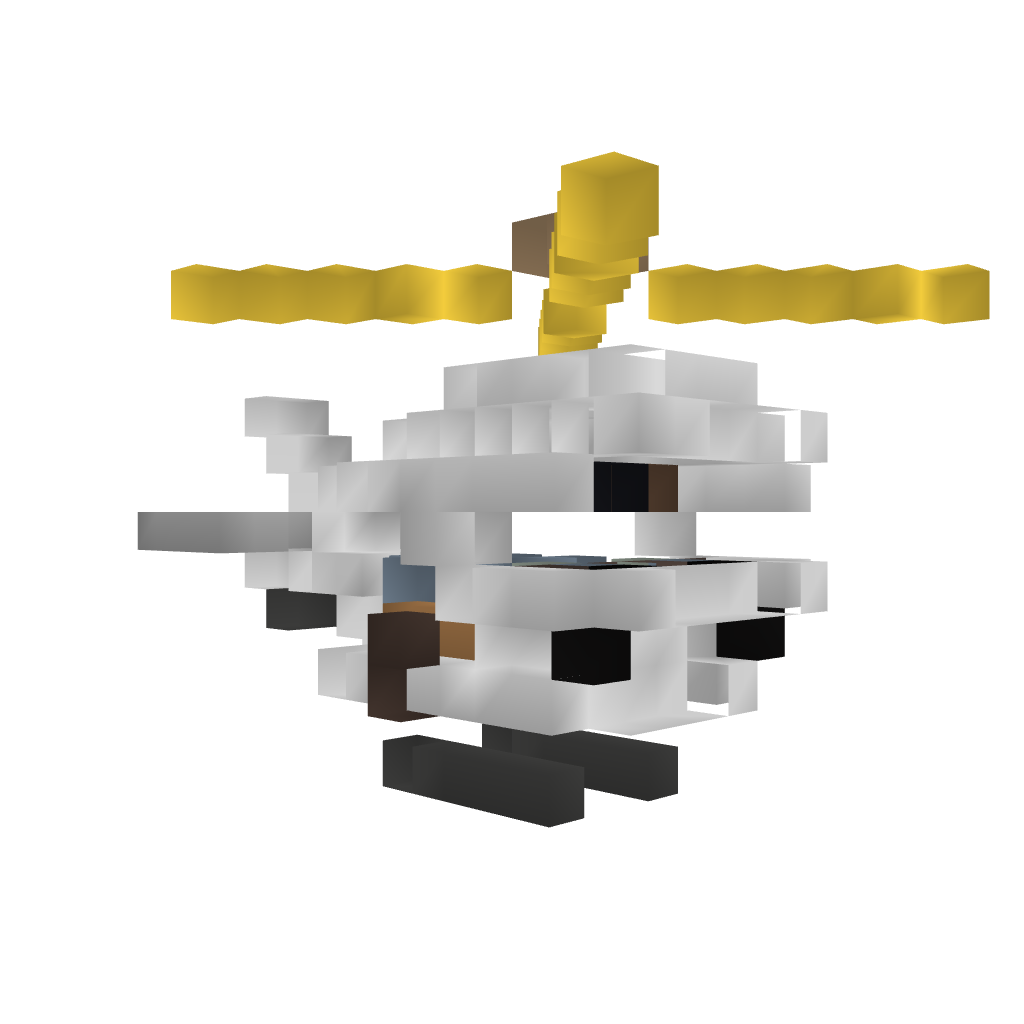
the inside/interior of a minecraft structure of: Helicopter